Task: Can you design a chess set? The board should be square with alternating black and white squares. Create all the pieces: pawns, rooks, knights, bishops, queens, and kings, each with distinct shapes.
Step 1129:
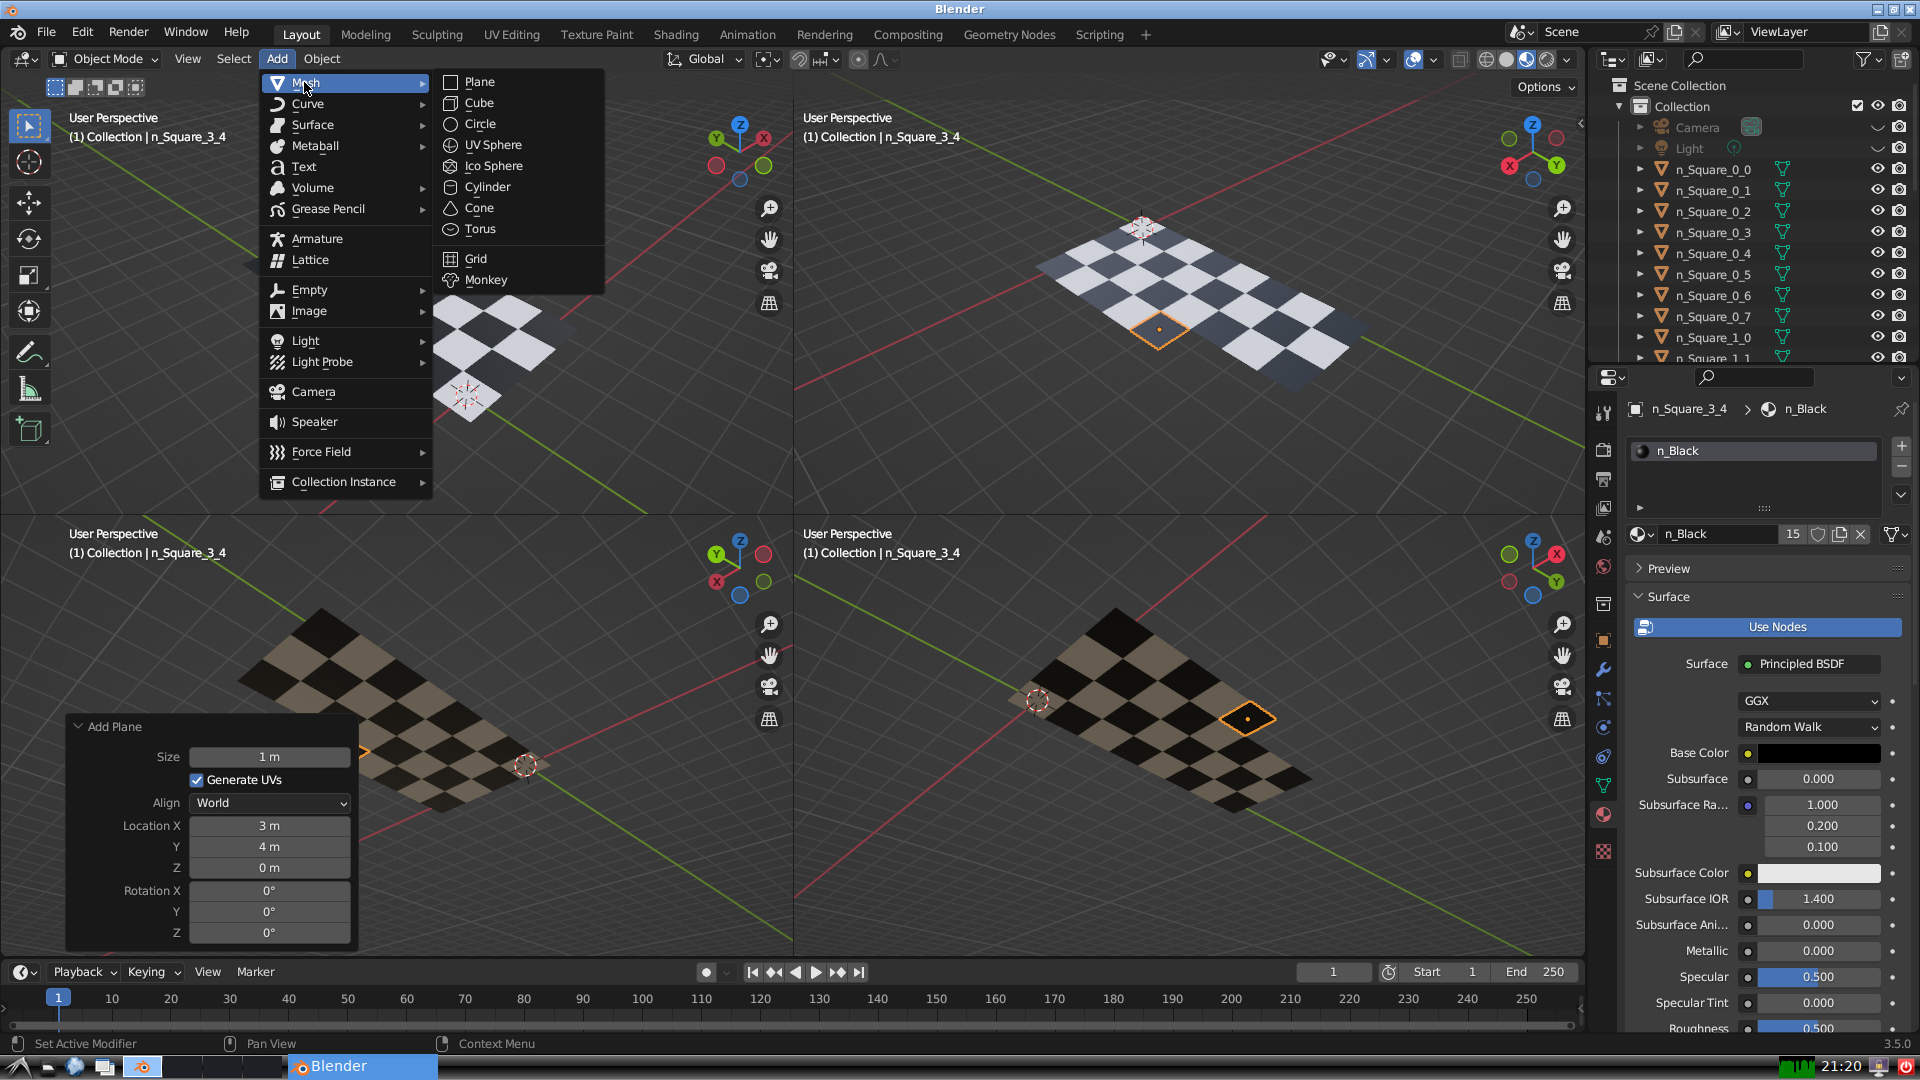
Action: {"mouse_move": [499, 79]}